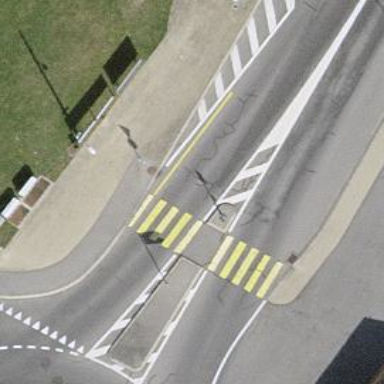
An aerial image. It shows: Zebra crossing on the road.